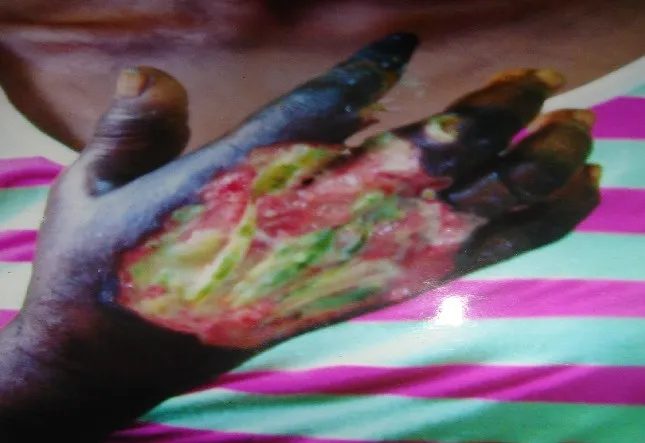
Right hand of Patient 2 showing gangrene of the index finger and ulcer on the dorsum.
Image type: medical_photograph (other_medical_photograph)